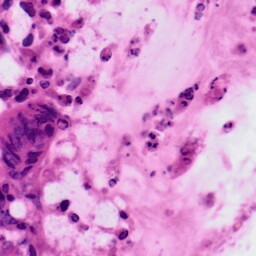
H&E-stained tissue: Colon